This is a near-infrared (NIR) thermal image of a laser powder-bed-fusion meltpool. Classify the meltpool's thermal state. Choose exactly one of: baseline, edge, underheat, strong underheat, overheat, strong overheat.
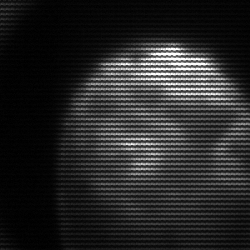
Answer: edge